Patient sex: M
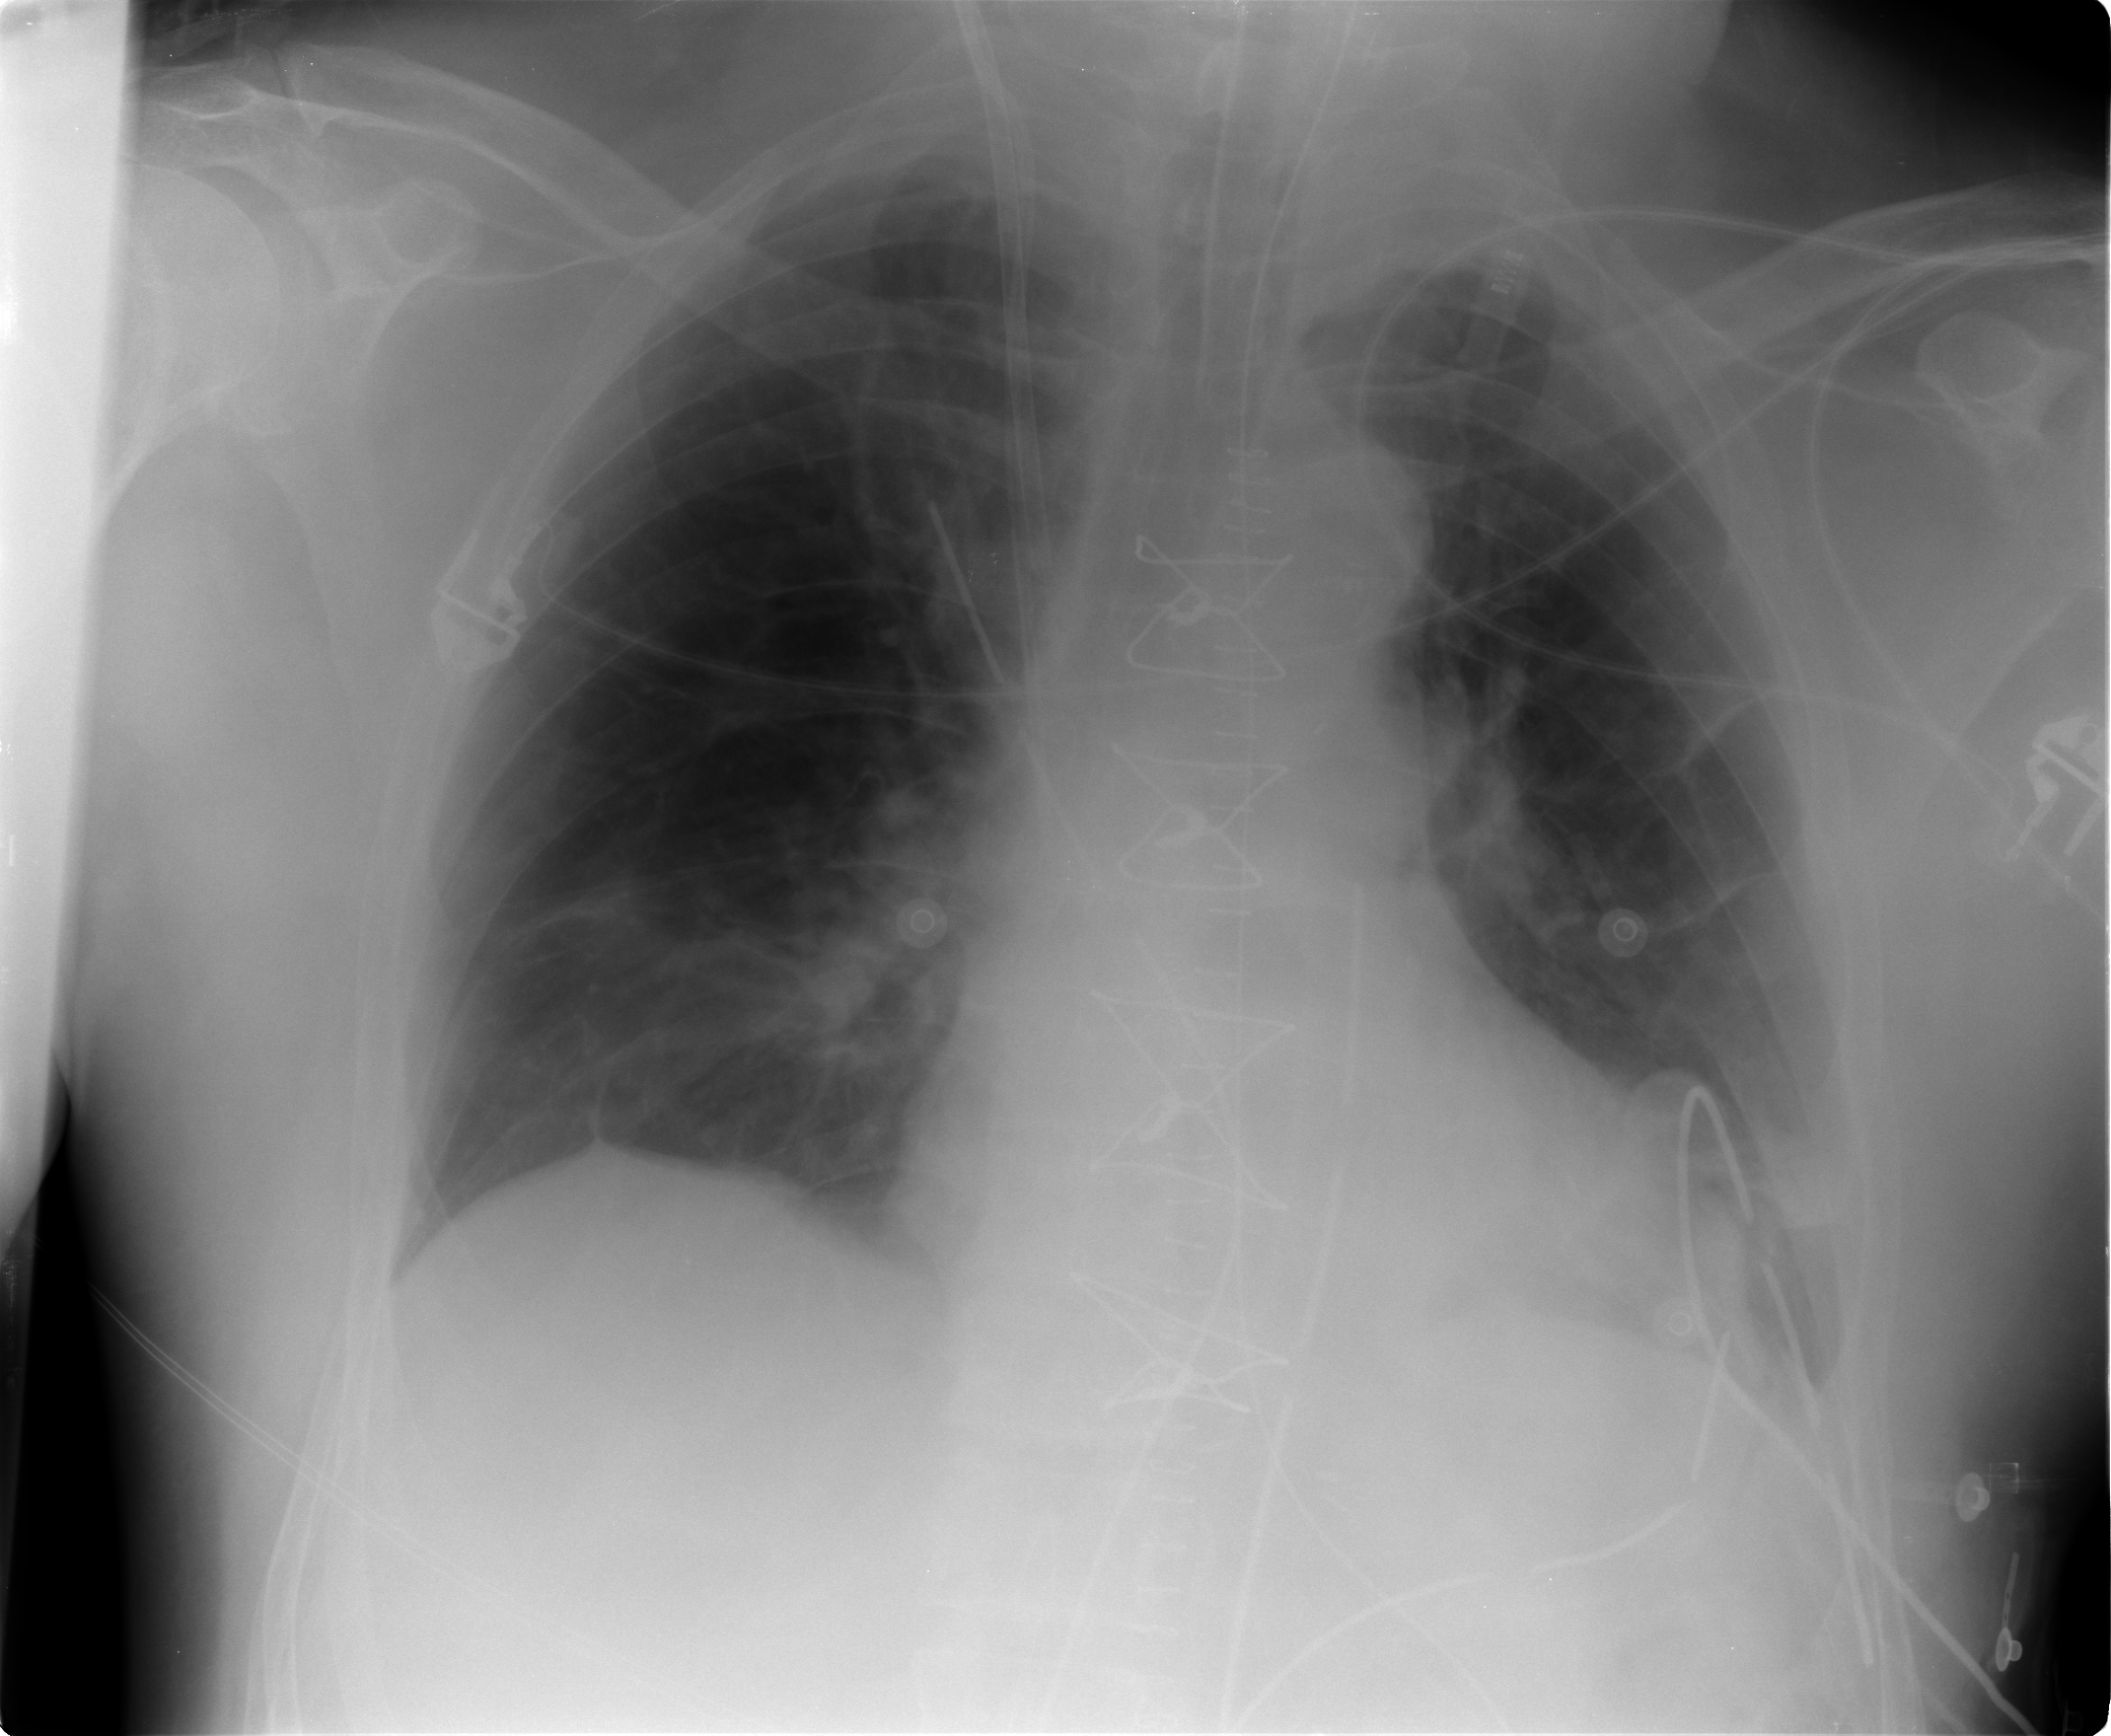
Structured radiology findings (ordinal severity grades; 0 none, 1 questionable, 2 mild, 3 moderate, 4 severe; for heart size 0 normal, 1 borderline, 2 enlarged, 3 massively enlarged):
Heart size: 0
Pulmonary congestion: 0
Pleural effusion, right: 0
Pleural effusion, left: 2
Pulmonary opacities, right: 0
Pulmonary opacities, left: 0
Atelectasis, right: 2
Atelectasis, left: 2